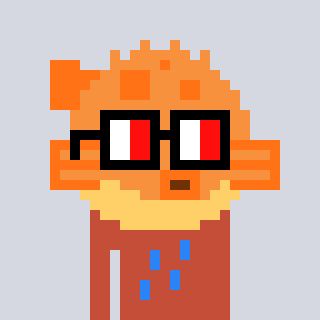
a pixel art character with square glasses with black frames and red eyes, a pufferfish-shaped head and a rust-colored body on a cool background